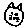
Label: cat